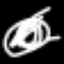
Label: donut